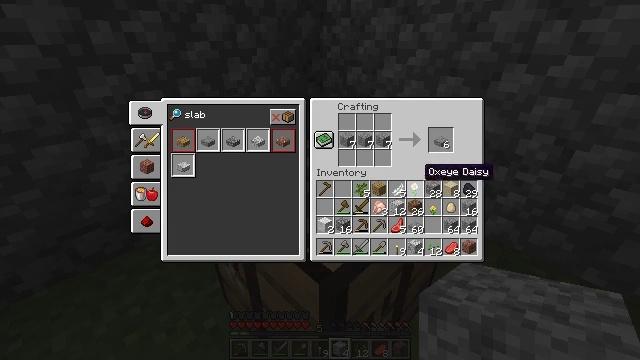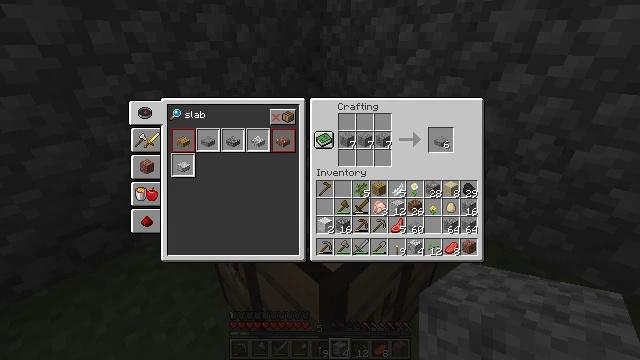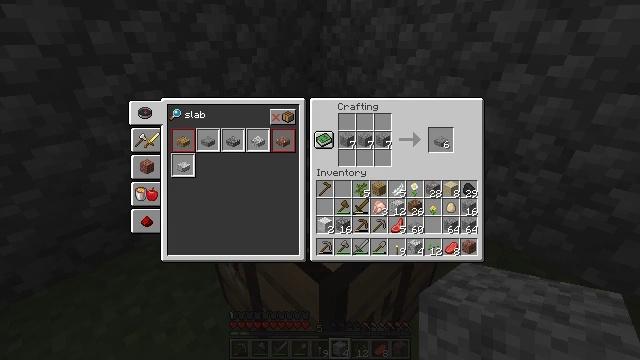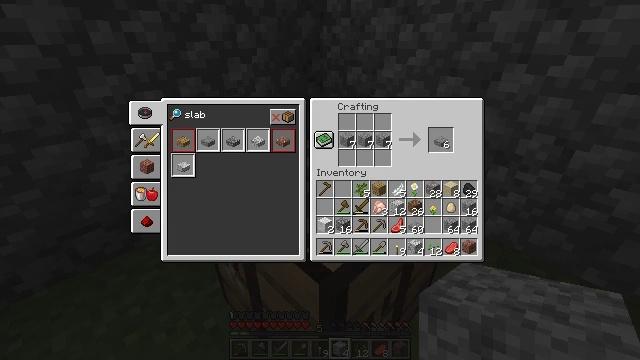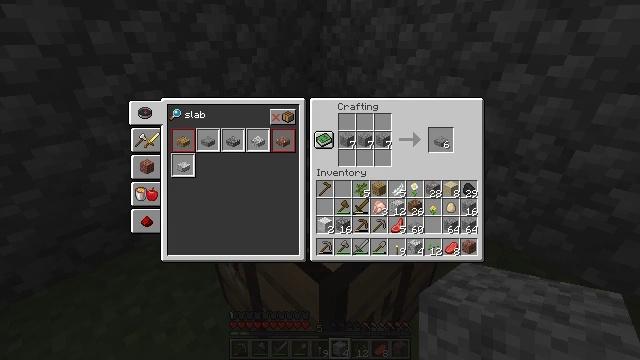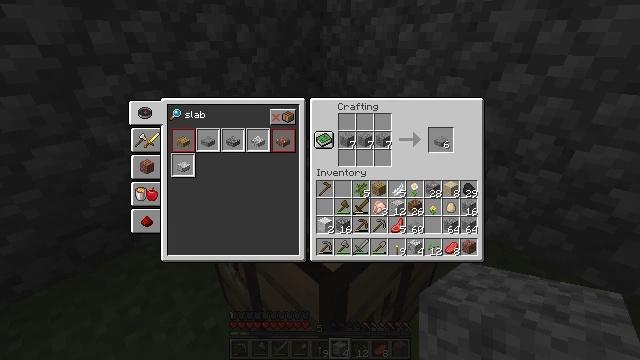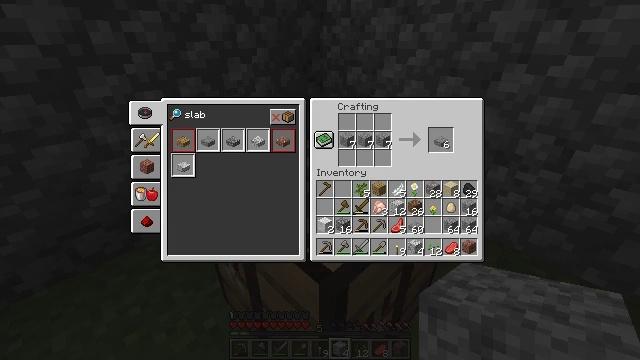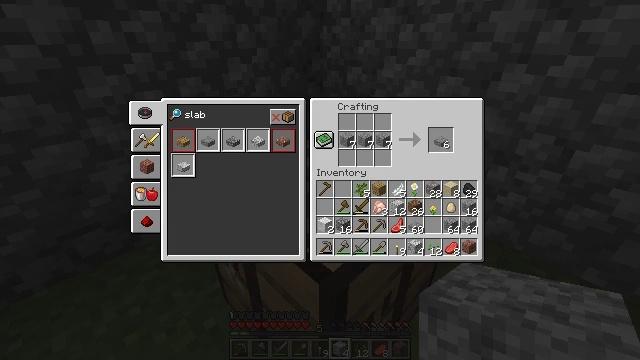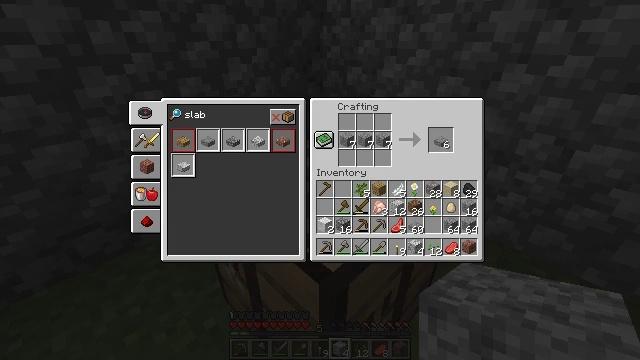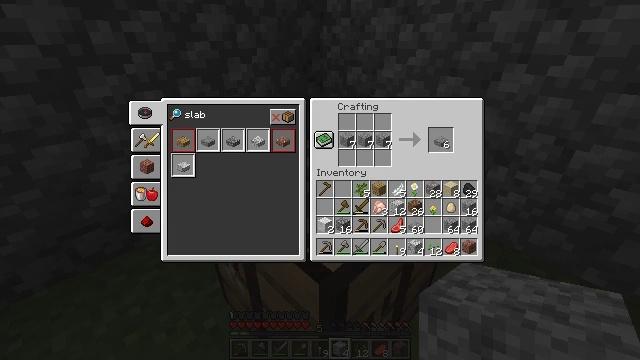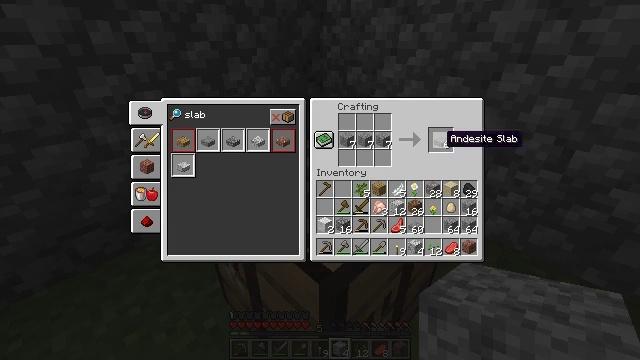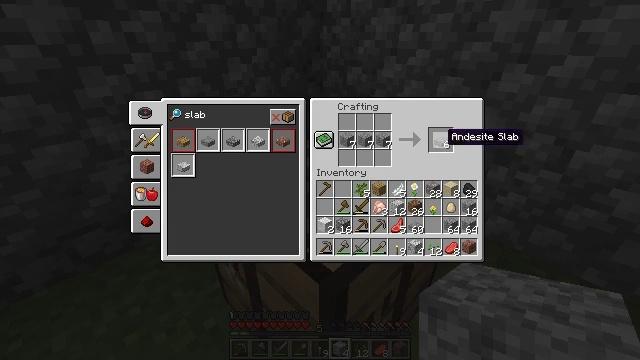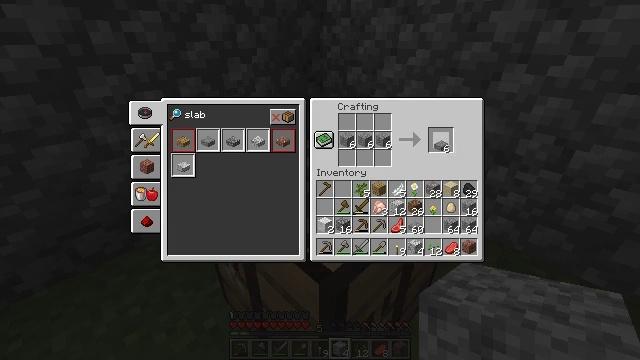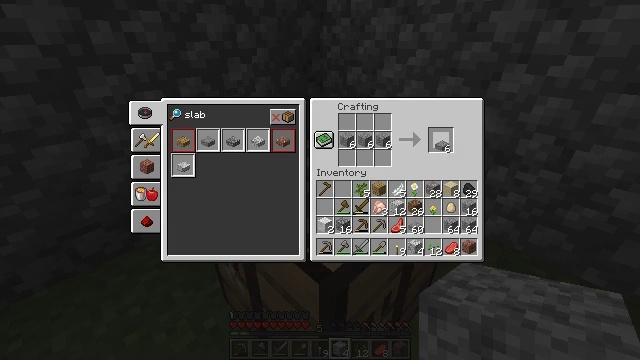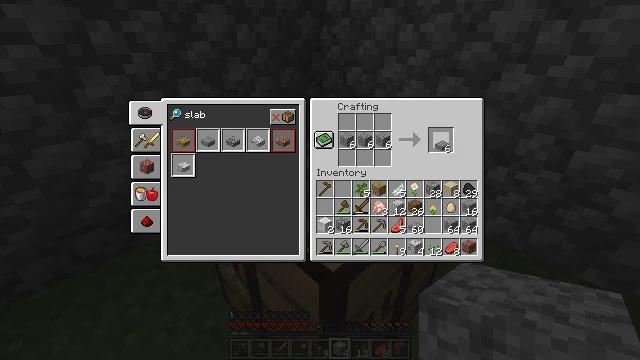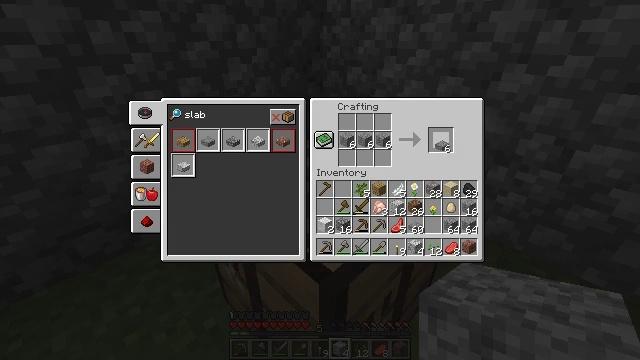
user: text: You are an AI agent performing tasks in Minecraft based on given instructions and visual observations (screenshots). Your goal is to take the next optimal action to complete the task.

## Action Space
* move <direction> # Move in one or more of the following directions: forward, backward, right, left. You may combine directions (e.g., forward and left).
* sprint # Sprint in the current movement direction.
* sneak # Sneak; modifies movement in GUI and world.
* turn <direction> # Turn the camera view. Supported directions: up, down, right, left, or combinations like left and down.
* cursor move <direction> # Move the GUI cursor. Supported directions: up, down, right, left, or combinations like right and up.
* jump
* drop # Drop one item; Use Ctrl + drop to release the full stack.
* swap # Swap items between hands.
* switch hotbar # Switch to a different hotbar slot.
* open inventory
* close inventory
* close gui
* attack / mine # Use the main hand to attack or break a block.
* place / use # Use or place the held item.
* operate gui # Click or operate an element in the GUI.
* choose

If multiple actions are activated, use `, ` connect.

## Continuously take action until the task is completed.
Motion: motion action
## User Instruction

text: Use the crafting table to make an andesite slab.
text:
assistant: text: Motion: cursor move left
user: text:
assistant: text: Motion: no_op
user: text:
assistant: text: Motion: no_op
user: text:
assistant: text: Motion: no_op
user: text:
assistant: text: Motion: no_op
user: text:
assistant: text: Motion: no_op
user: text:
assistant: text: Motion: no_op
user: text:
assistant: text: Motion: cursor move right
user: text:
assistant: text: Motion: cursor move right
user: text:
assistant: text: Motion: no_op
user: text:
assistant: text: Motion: no_op
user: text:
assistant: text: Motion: no_op
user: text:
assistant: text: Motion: no_op
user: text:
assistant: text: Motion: no_op
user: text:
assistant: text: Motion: no_op
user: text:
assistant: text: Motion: no_op
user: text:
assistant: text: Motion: operate gui
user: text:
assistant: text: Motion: operate gui
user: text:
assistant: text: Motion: operate gui
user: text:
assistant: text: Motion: no_op
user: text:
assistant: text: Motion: operate gui
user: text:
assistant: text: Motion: operate gui
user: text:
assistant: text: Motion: operate gui
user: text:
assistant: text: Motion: no_op
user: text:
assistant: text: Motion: operate gui
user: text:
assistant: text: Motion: operate gui
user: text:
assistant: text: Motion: operate gui
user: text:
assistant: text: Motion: operate gui
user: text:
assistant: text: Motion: operate gui
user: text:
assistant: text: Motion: operate gui